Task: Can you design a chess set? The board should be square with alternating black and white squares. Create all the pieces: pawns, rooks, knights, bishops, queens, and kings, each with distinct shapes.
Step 3679:
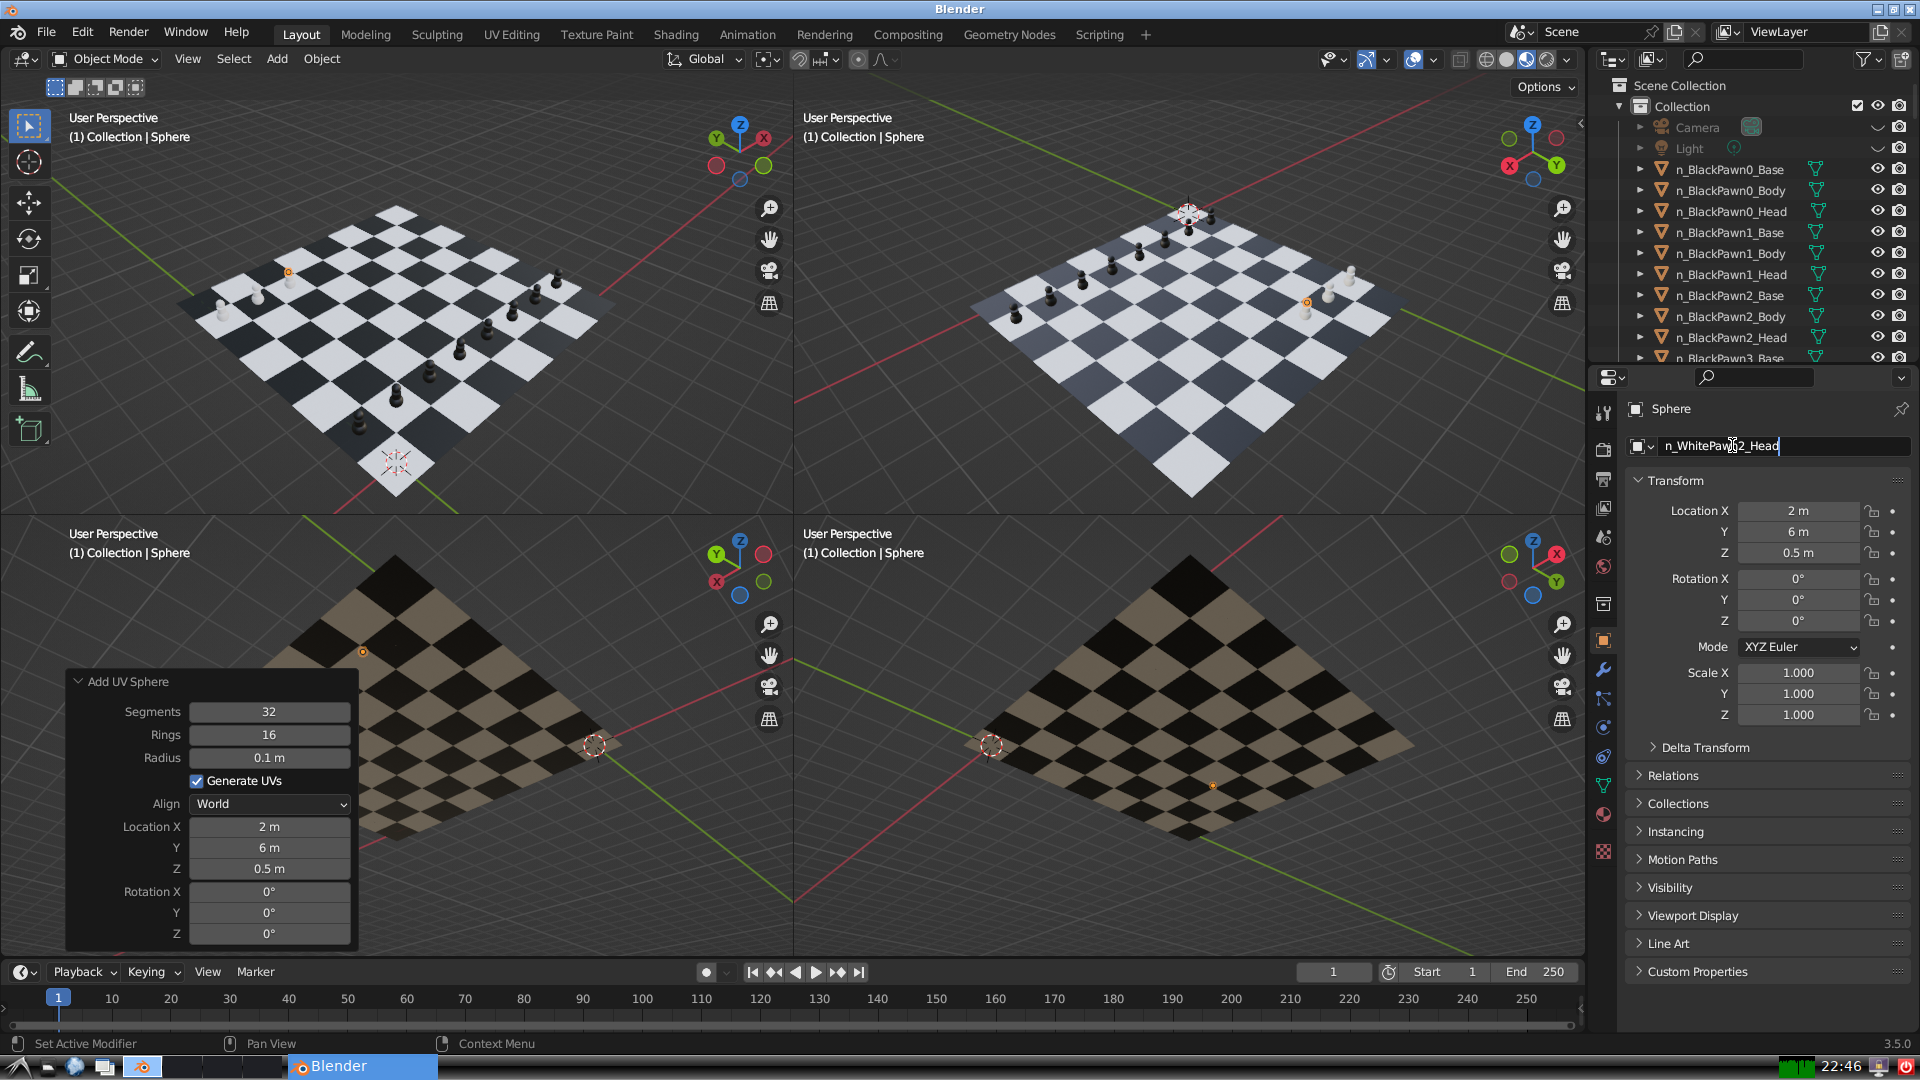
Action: {"key_press": ['Return']}